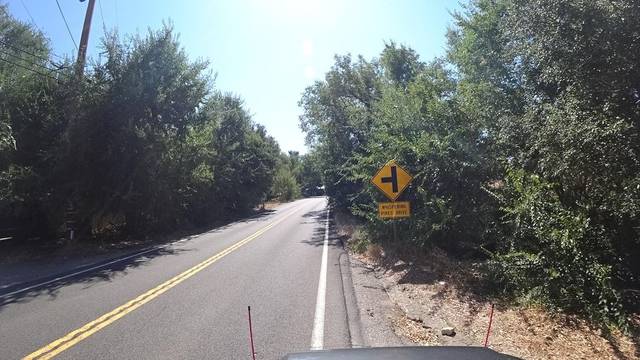
Region: United States
Coordinates: 33.081, -116.589